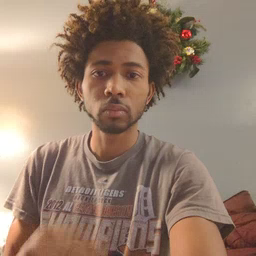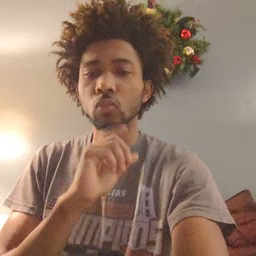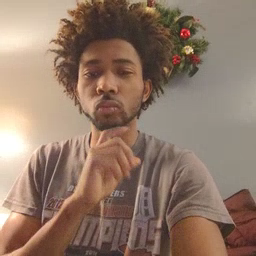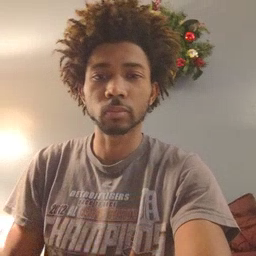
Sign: garbage